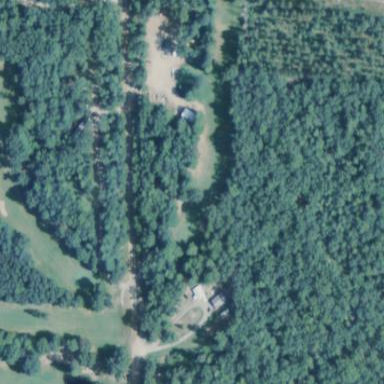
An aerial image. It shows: Golf course.